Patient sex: M
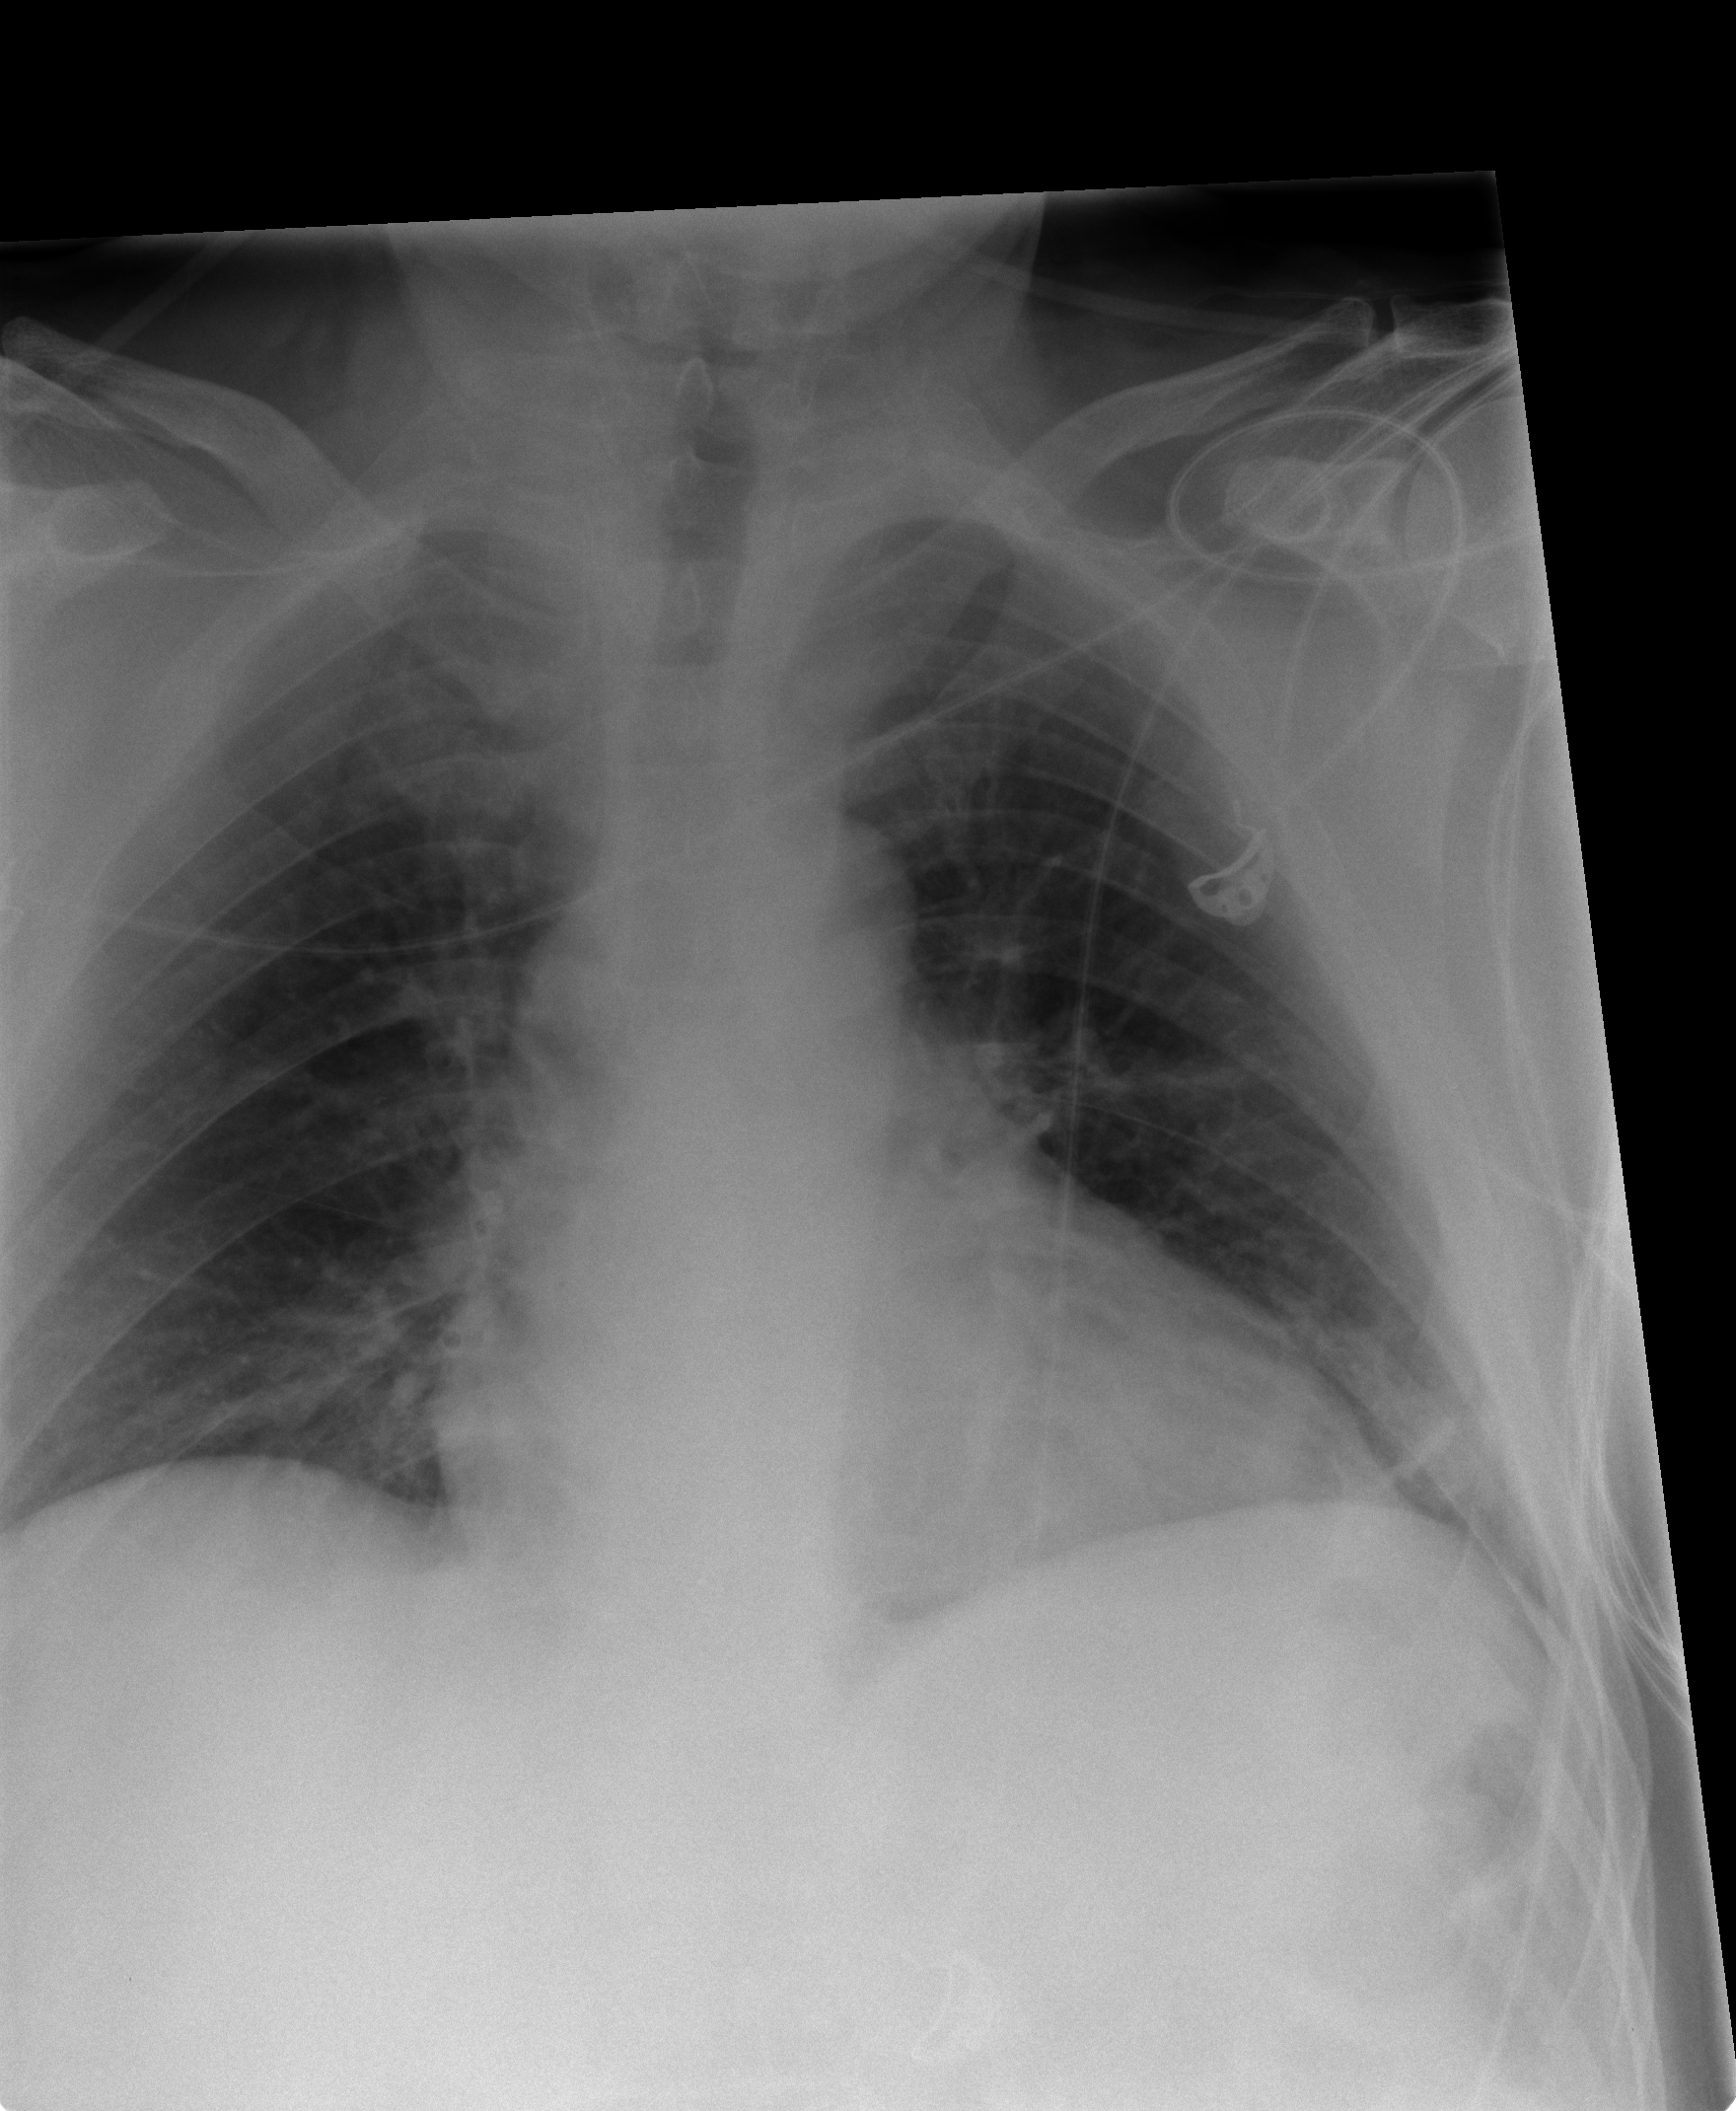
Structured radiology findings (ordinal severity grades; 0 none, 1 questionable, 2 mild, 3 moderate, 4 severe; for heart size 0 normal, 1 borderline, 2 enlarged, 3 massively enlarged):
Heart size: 2
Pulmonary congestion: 1
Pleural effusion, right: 0
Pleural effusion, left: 0
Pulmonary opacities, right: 0
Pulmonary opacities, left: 0
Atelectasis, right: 2
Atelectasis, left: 2